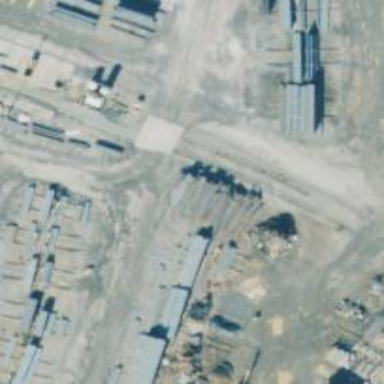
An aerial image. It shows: Steel railway spur for freight services.